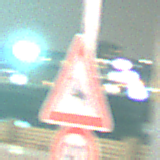
Verkehrszeichen: WildwechselRechts
Zusatzzeichen unten: Geschwindigkeit90
Umgebung: Outdoor, Urban
Tageszeit: Night
Wetter: PartlyCloudy
Licht: Artificial
Jahreszeit: NotSpecified
Kontrast: HighContrast